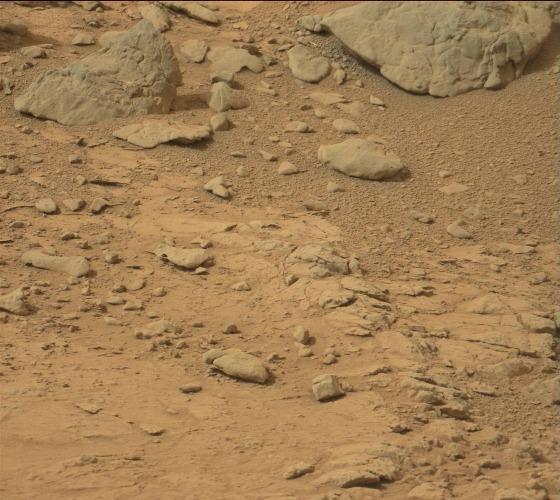
Terrain classes present: Bedrock, Gravel / Sand / Soil, Rock, Shadow